Explain the disparities between the first and second image.
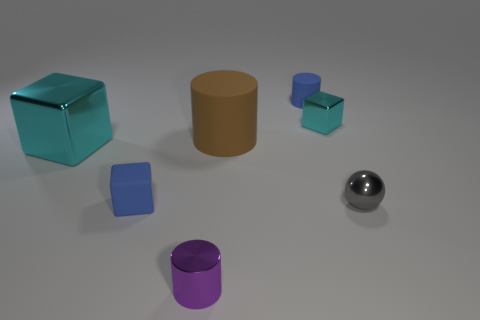
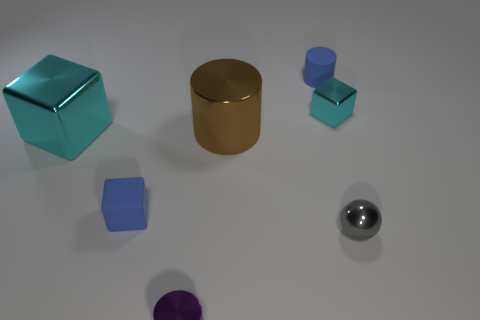
the large cylinder became metal
the large cylinder became metallic
the brown rubber cylinder became metal
the large brown thing became metallic
the large brown rubber cylinder that is left of the tiny metallic cylinder became metal
the big brown cylinder changed to metal
the large brown matte cylinder that is left of the shiny cylinder changed to metal
the big brown matte cylinder that is right of the small rubber cube turned metal
the large brown matte cylinder that is right of the large metal block turned metal